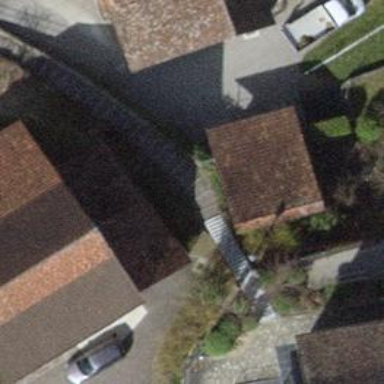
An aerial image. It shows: Set of concrete steps.